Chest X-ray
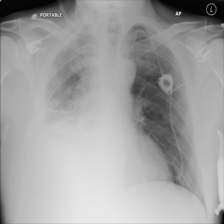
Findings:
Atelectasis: negative
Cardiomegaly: negative
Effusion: negative
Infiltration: negative
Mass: negative
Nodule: negative
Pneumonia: negative
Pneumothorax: positive
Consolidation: negative
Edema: negative
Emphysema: negative
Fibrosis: negative
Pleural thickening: negative
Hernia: negative